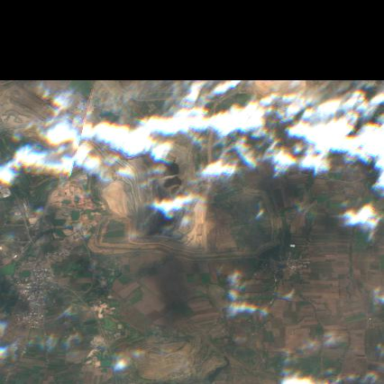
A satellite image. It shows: Quarry area.